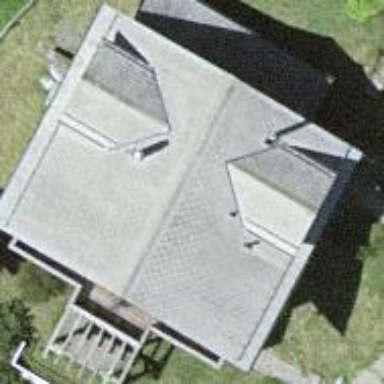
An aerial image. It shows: Detached building.